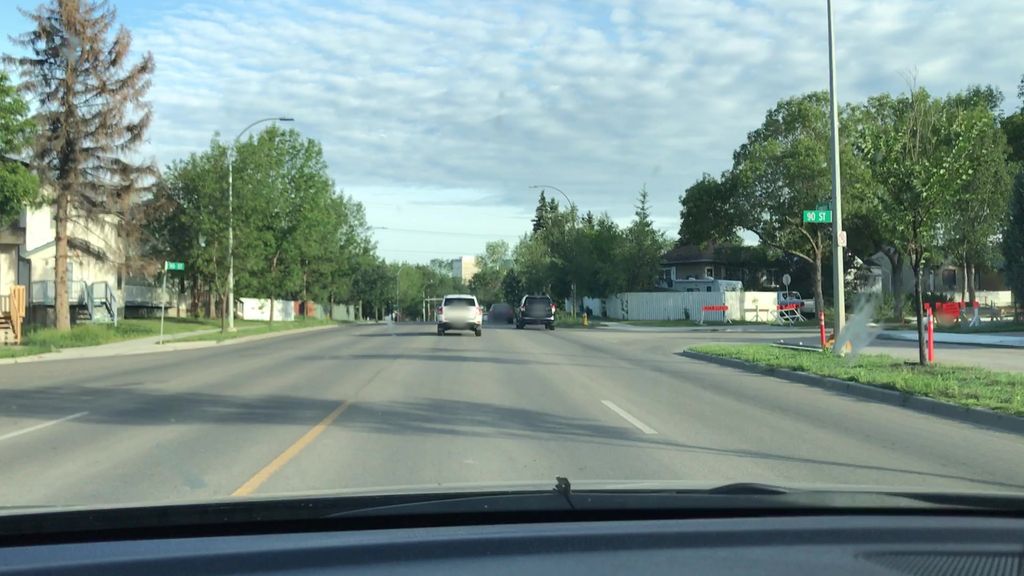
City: edmonton